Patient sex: M
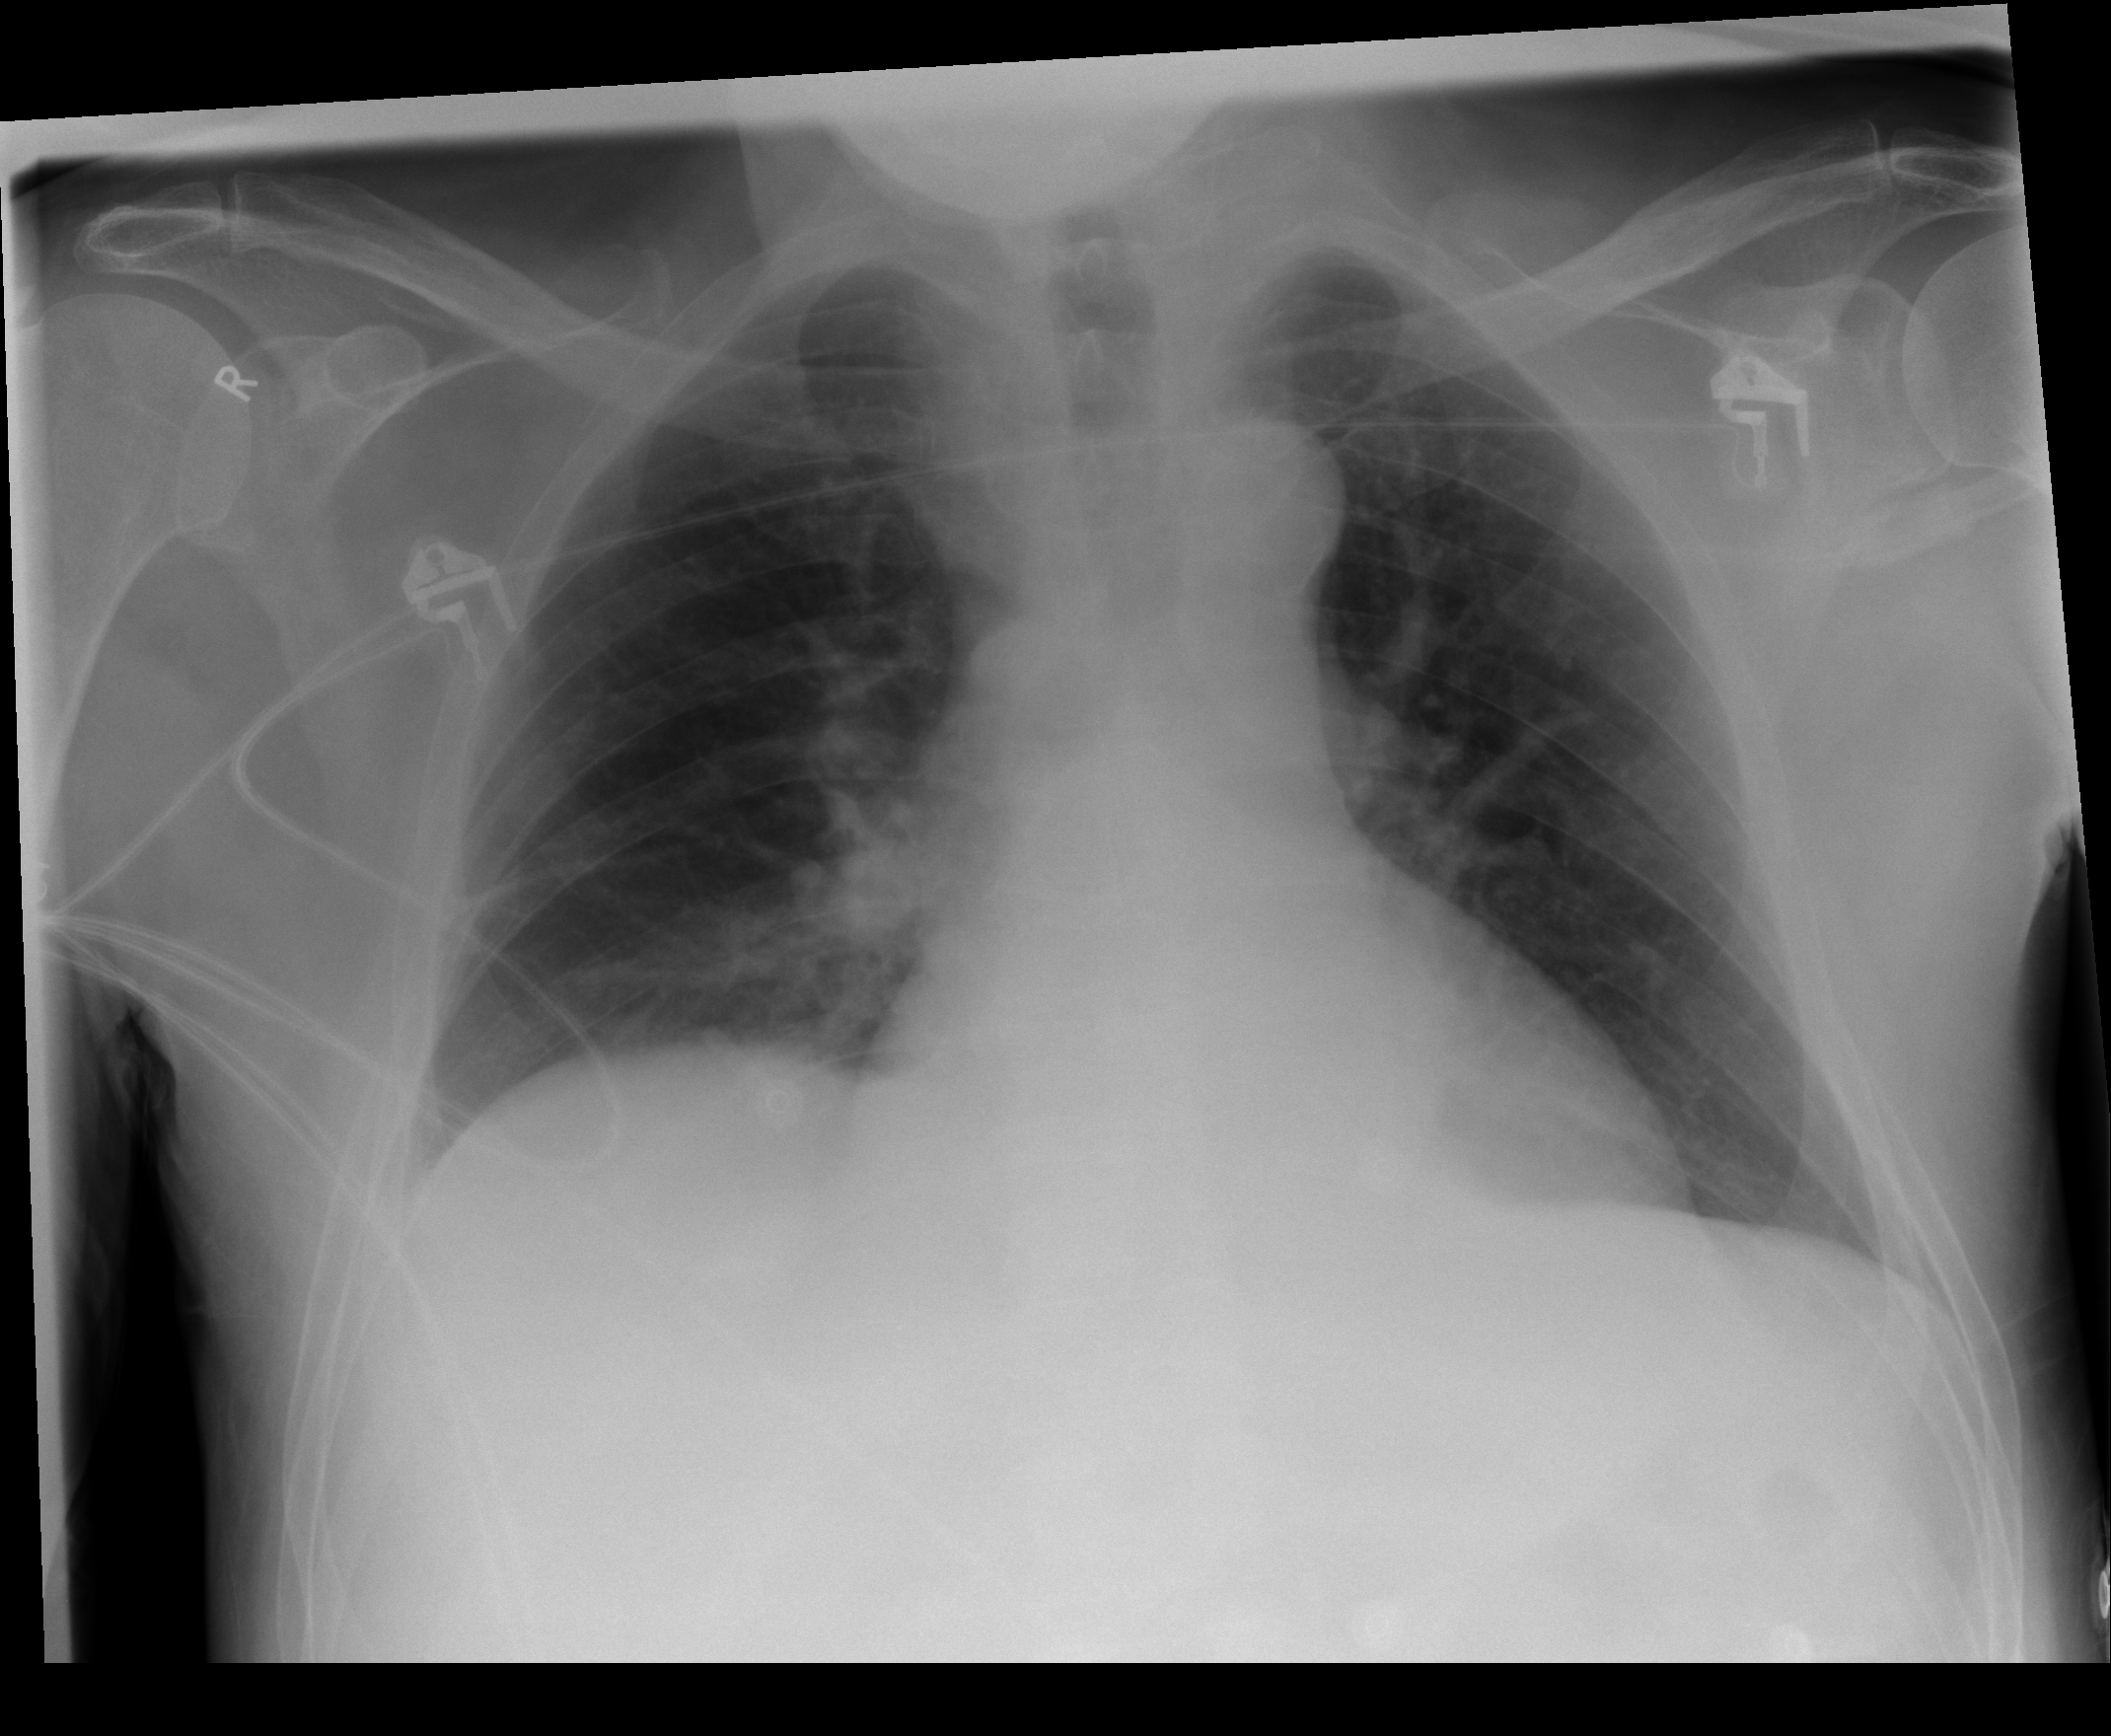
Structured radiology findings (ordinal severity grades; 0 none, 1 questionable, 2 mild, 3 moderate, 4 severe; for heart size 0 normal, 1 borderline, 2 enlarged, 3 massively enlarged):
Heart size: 0
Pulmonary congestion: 0
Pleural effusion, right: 0
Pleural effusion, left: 0
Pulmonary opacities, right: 0
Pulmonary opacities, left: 0
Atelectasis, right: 1
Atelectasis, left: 0